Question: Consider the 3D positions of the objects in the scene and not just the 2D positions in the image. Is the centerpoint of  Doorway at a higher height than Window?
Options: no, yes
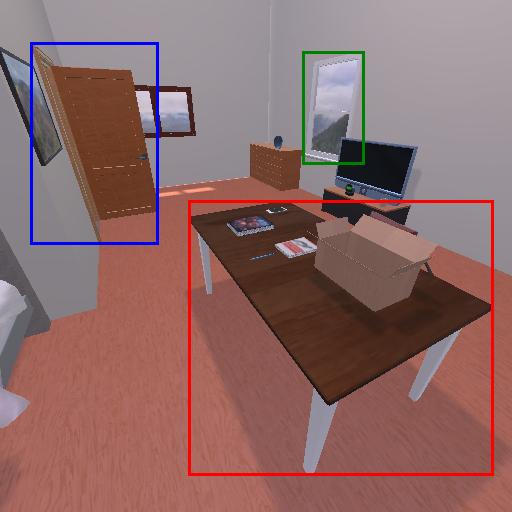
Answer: no